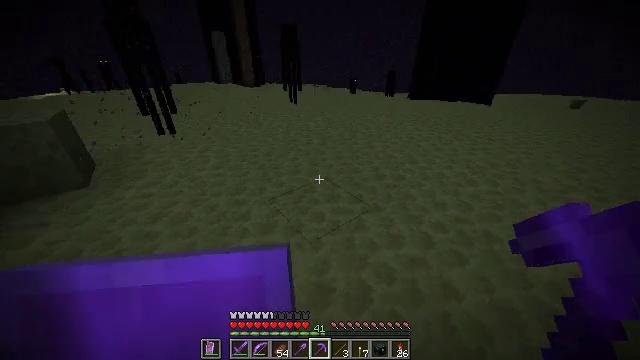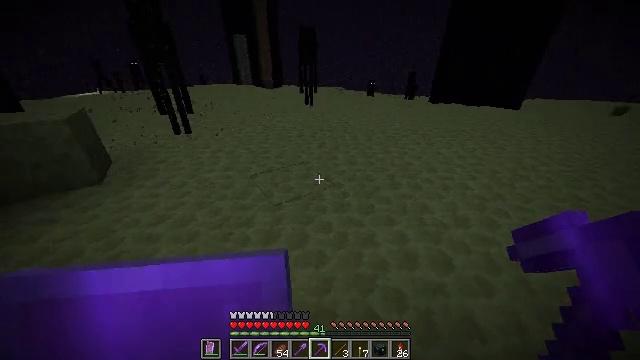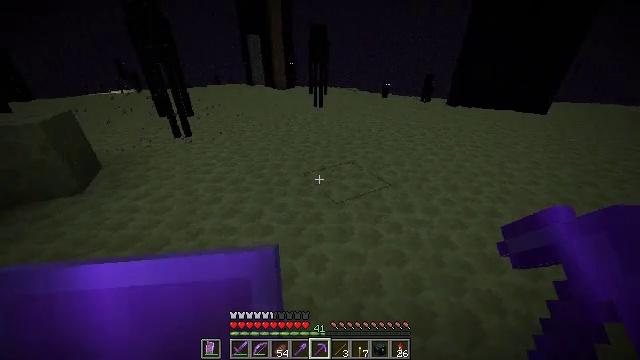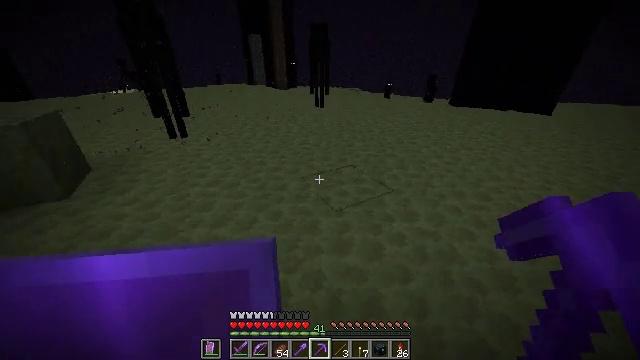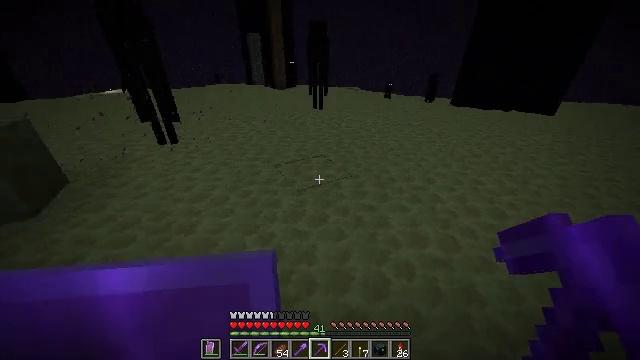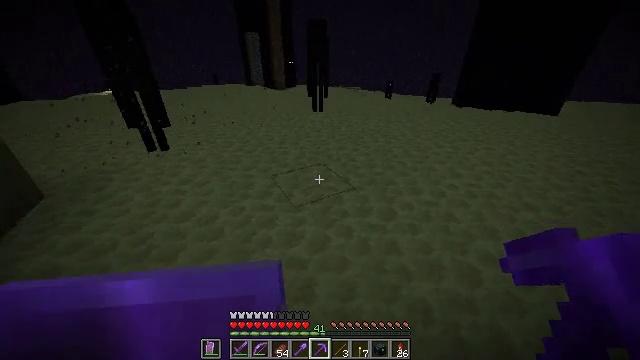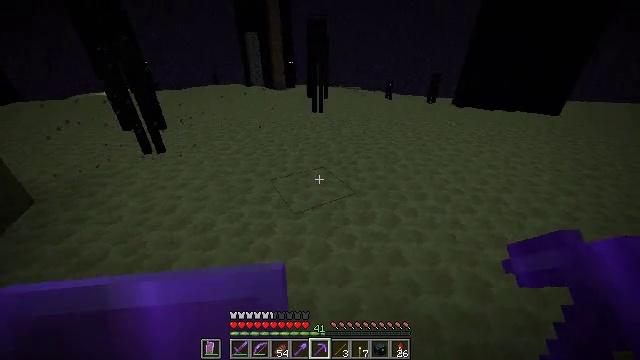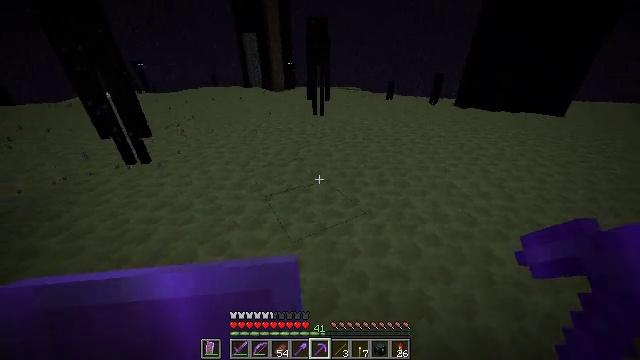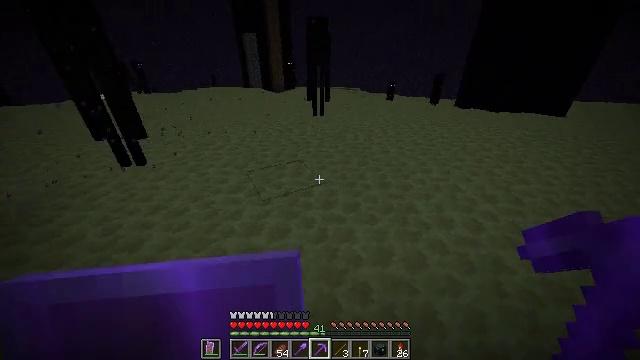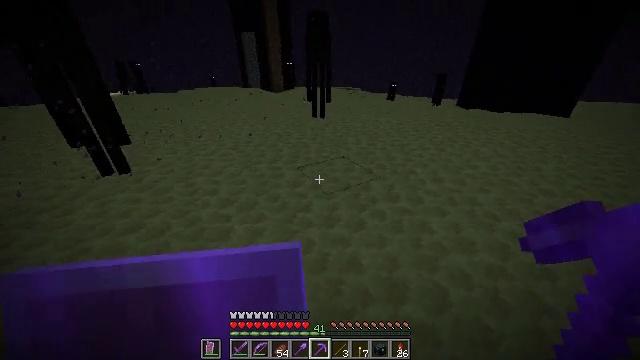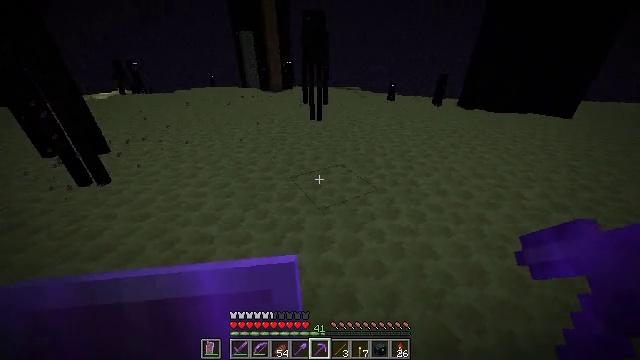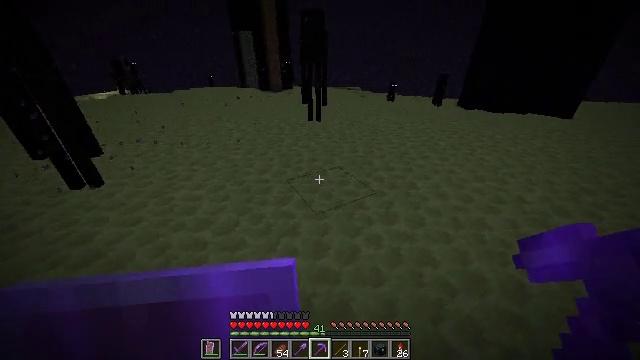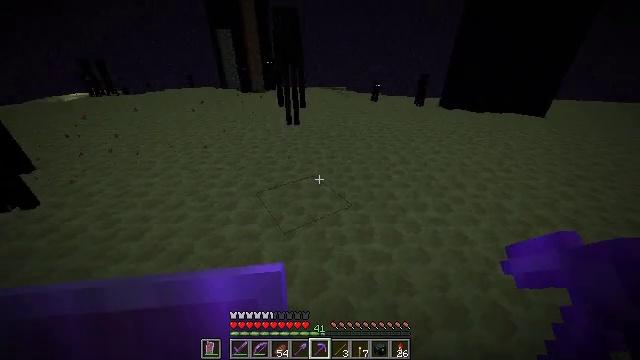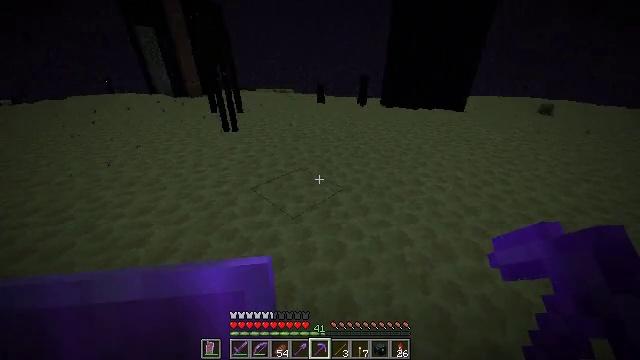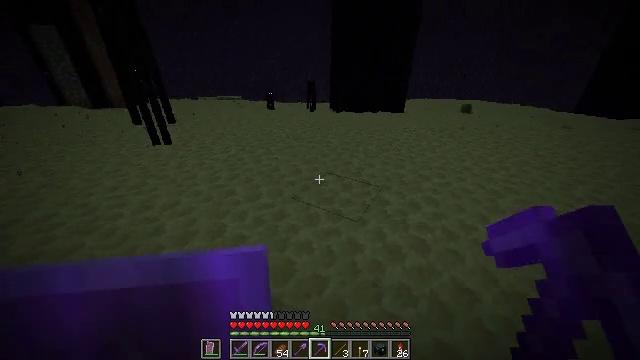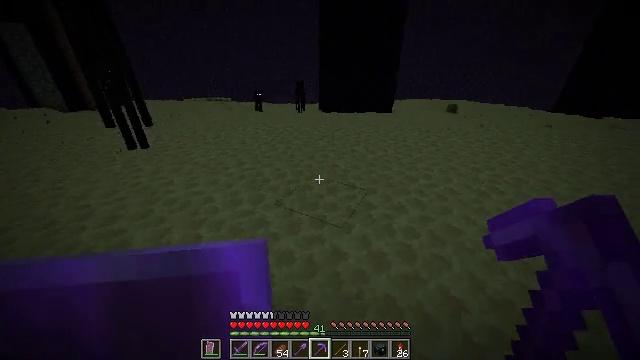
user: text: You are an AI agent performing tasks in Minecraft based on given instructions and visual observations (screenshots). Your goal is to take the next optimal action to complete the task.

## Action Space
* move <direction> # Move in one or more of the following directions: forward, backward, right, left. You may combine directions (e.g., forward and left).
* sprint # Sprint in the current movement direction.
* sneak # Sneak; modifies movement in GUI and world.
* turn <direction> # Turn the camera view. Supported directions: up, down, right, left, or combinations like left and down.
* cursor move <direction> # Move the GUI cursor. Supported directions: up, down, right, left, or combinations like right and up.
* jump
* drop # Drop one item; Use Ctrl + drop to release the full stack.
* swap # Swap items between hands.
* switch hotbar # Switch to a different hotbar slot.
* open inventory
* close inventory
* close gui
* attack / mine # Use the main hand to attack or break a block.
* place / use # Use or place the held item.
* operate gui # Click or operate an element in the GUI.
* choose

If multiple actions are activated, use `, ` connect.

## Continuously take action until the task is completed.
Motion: motion action
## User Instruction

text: Collect obsidian for crafting.
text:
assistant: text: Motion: move forward, sprint, turn left
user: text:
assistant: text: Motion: move forward, sprint, turn left
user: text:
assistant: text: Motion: move forward, sprint
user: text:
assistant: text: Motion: move forward, sprint
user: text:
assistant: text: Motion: move forward, sprint
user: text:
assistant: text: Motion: move forward, sprint
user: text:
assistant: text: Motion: move forward, sprint
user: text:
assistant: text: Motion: move forward, sprint
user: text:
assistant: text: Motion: move forward, sprint
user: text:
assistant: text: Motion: move forward and move right, sprint
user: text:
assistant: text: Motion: move forward and move right, sprint
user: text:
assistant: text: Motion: move forward and move right, sprint, turn right
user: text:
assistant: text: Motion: move forward and move right, sprint, turn right
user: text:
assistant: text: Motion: move forward and move right, sprint, turn right and up
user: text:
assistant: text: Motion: move forward and move right, sprint, turn right
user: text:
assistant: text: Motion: move forward and move right, sprint
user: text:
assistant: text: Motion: move forward and move right, sprint
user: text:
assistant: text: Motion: move forward, sprint
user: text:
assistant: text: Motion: move forward, sprint
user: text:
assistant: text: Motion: move forward, sprint, turn right
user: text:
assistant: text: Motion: move forward, sprint, turn right
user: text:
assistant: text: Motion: move forward, sprint, turn right
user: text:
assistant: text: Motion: move forward, sprint, turn right
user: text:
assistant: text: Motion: move forward, sprint
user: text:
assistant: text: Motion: move forward, sprint
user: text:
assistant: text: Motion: move forward, sprint
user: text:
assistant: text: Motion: move forward, sprint
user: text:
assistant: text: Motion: move forward, sprint
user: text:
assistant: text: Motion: move forward, sprint
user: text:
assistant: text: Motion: move forward, sprint